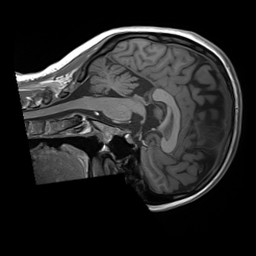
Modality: T1w
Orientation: sagittal
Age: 24
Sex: female
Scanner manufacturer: siemens
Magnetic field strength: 3 T
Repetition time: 1.8 s
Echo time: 0.00232 s